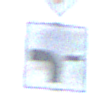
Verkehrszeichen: VerlaufVorfahrtsstrasse6
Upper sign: Vorfahrtsstrasse
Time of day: MorningAfternoon
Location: Outdoor (Nature)
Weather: PartlyCloudy
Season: NotSpecified
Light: Natural